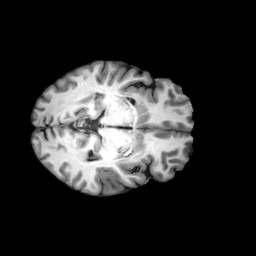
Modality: T1w
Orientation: axial
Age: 55
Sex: female
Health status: ill